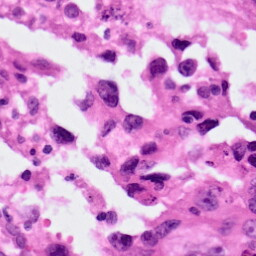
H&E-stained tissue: Lung